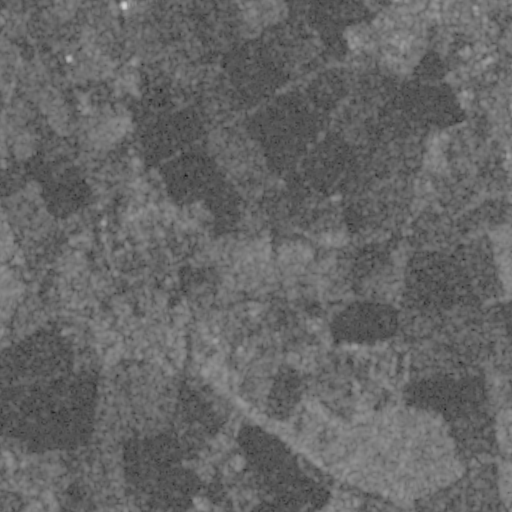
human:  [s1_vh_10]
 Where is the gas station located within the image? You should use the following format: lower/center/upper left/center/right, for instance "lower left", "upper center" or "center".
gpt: The gas station is located in the upper right of the image.
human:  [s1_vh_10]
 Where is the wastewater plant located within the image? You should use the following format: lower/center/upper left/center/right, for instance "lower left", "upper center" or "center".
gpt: The wastewater plant is located in the lower right of the image.
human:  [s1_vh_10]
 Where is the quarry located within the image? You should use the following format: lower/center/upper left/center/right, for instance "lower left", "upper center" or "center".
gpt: There is no quarry in the image.

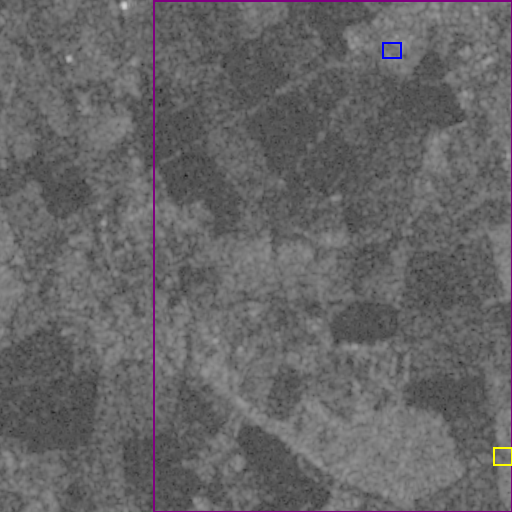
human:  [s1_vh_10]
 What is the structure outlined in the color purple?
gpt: The structure outlined in purple is a crop field.
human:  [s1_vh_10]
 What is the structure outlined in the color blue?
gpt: The structure outlined in blue is a park.
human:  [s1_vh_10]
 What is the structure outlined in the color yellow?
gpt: The structure outlined in yellow is a wastewater plant.
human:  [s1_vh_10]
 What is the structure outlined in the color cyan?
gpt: There is no cyan outline.